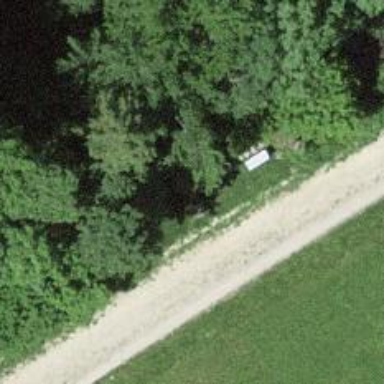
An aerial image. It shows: Red bench.